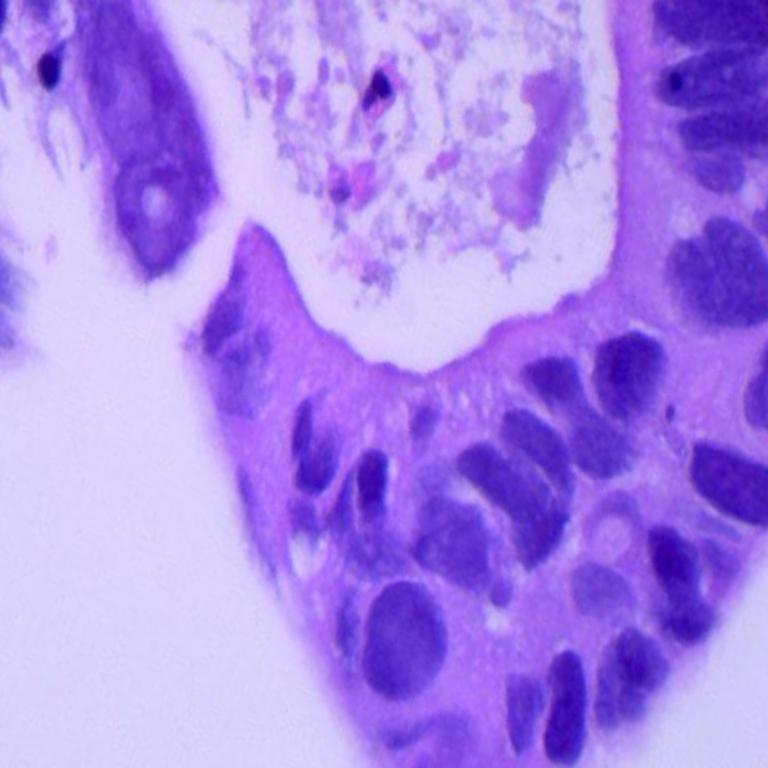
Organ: lung
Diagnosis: adenocarcinomas